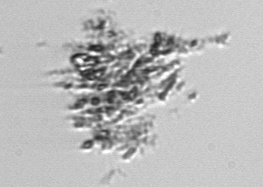
Label: detritus